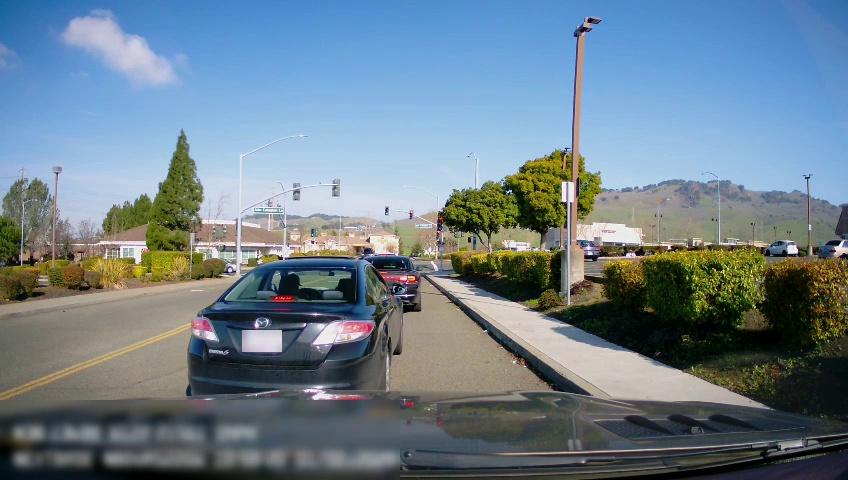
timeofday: Day
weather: Sunny
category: Drivable Space
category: Vehicles | Car
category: Vehicles | Car
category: Vehicles | Car
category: Vehicles | Car
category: Vehicles | Car
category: Vehicles | SUV
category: Vehicles | Car
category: Lanes | Current Lane
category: Lanes | Opposite Lane
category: Traffic | Signs
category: Traffic | Signs
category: Traffic | Lights
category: Traffic | Lights